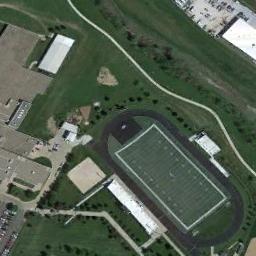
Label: ground_track_field